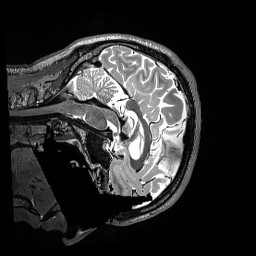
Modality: T2w
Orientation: sagittal
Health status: healthy
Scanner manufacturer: siemens
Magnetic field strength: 3 T
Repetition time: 3.2 s
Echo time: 0.563 s